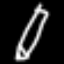
Label: pencil